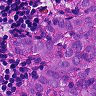
Metastatic tissue present: yes